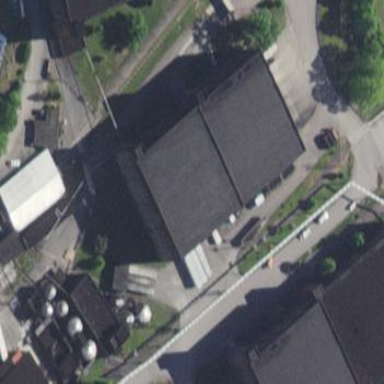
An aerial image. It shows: Part of building.